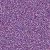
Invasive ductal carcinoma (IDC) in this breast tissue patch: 1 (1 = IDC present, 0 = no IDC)